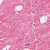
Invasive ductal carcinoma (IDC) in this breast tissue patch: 0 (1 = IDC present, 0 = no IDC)